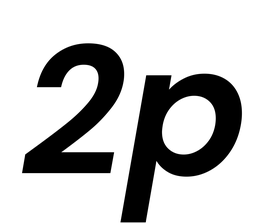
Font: Poppins-SemiBoldItalic